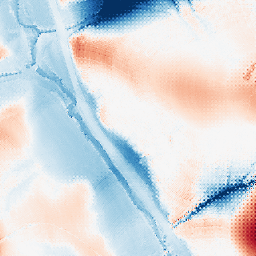
Category: morphological
Decomposition family: tophat_combined
Decomposition parameters: size: 50
Upsampling method: regularized
Upsampling parameters: scale: 2
lambda_reg: 0.1
Upsampling scale: 2